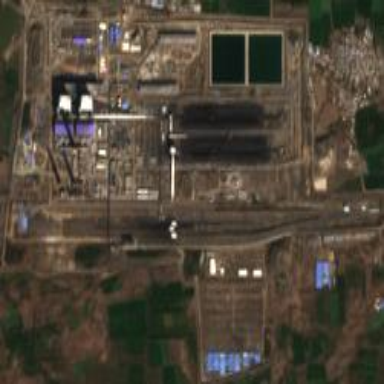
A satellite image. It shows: Industrial area with coal-powered plant.